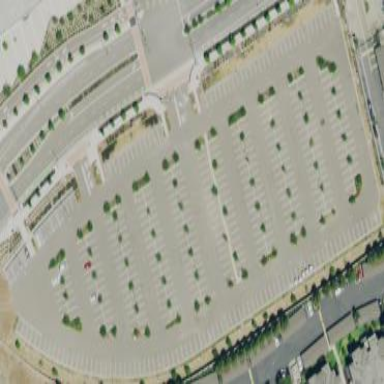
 known as park and ride. The surface of the parking area is indicated."